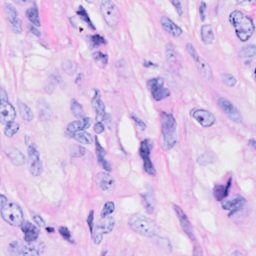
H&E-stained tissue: Breast